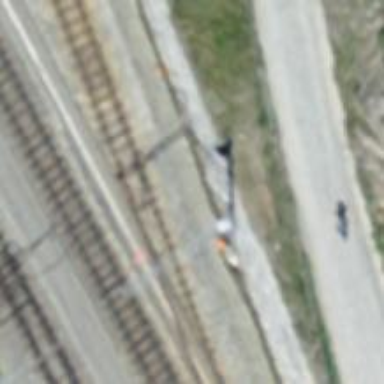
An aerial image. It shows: Narrow-gauge railway in service yard. The railway is electrified with contact line.